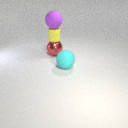
large purple rubber sphere above large red metal sphere